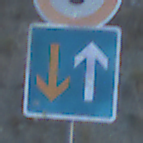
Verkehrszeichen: VorrangVorGegenverkehr
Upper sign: Geschwindigkeit5
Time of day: SunriseSunset
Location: Outdoor (RoadRail)
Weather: Clear
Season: NotSpecified
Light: Natural